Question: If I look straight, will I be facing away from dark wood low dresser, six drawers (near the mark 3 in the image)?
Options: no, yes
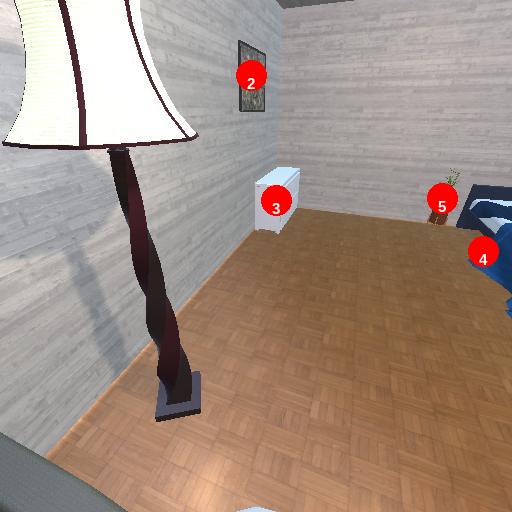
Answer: no